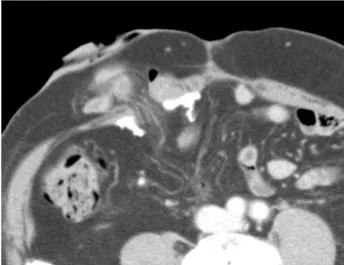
CT images of case 1. . B: CT image 2 years after the repair demonstrated no recurrence of parastomal hernia. There was no sign of mesh shrinkage or bowel obstruction.
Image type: radiology (ct)